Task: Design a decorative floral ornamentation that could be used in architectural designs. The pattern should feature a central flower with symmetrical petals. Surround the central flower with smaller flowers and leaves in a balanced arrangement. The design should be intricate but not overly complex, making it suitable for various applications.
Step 1181:
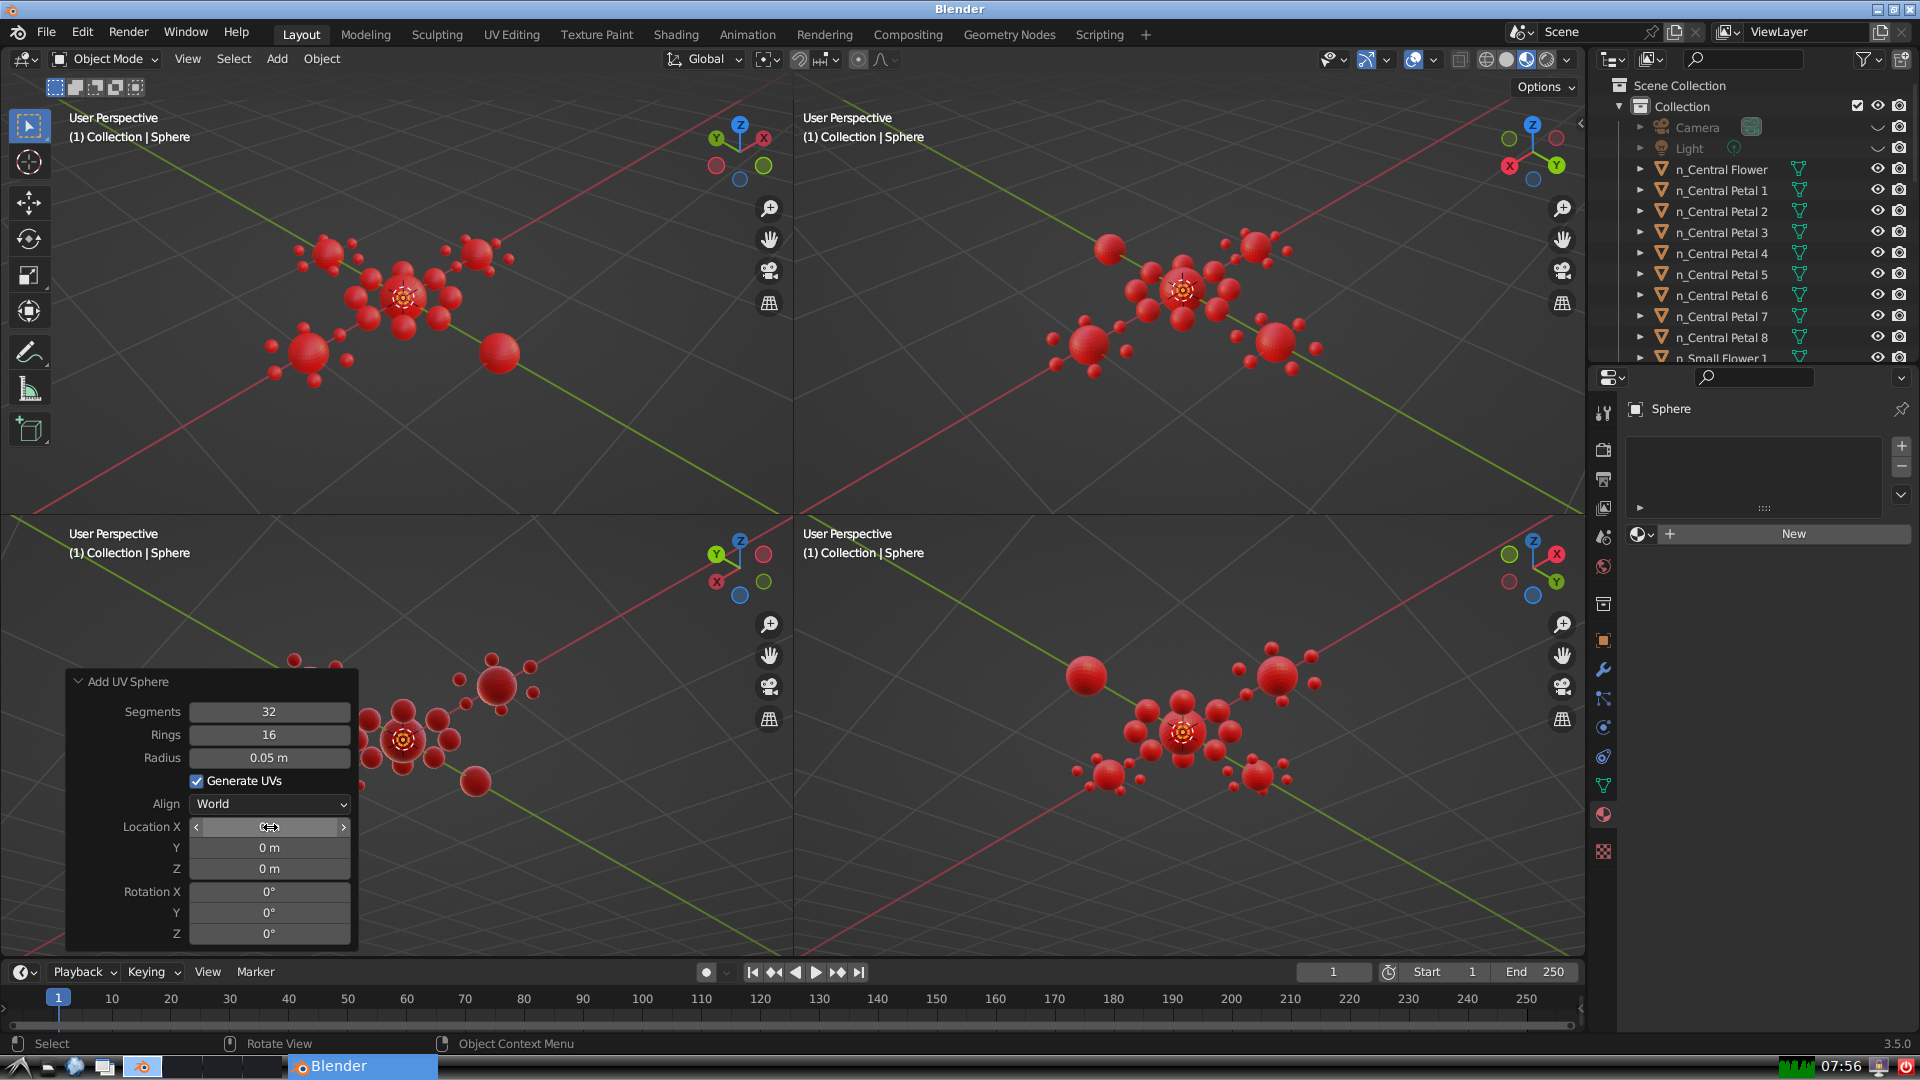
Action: click: no